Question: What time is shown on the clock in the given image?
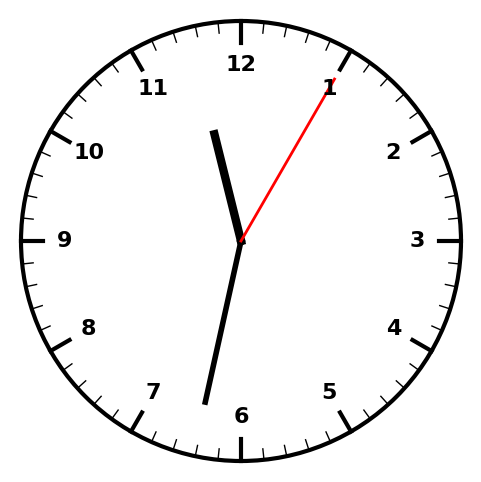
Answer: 11:32:05